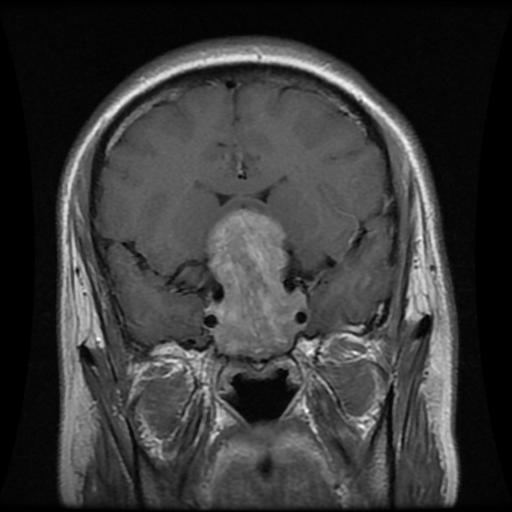
Label: pituitary